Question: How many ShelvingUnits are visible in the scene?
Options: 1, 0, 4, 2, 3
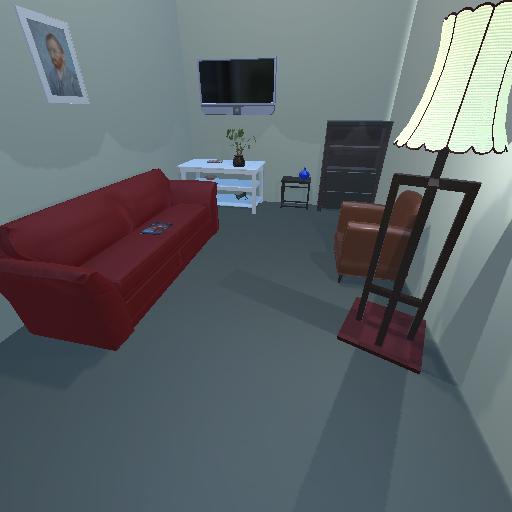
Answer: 1